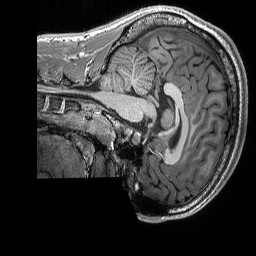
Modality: T1w
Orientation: sagittal
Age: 20
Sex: male
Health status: healthy
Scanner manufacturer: siemens
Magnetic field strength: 3 T
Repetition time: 2.3 s
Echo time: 0.00298 s